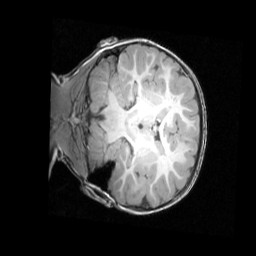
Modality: T1w
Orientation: coronal
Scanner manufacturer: siemens
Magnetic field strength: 3 T
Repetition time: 1.8 s
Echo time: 0.00294 s